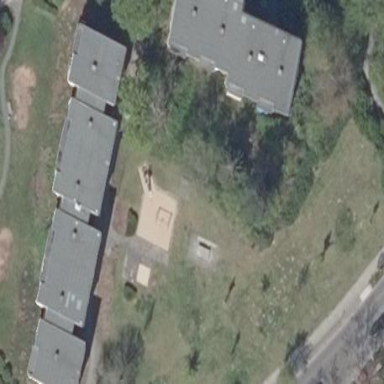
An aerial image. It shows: Playground area for leisure activities on the land.